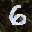
Label: 6